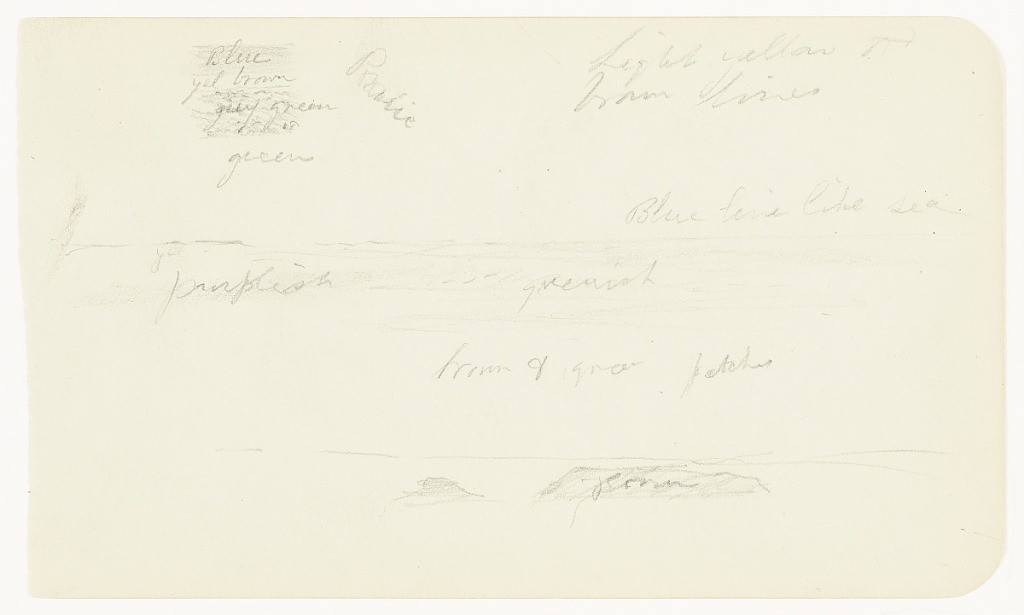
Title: Prairie Landscape, Mexico
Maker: Frederic Edwin Church, American, 1826–1900
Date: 1883–1884
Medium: Graphite on light green wove paper
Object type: Drawing
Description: Landscape sketch showing a view of a prairie in Mexico. The flat landscape extends from the foreground to the horizon and is noted as being purplish with brown and green patches. A clear sky is visible above.